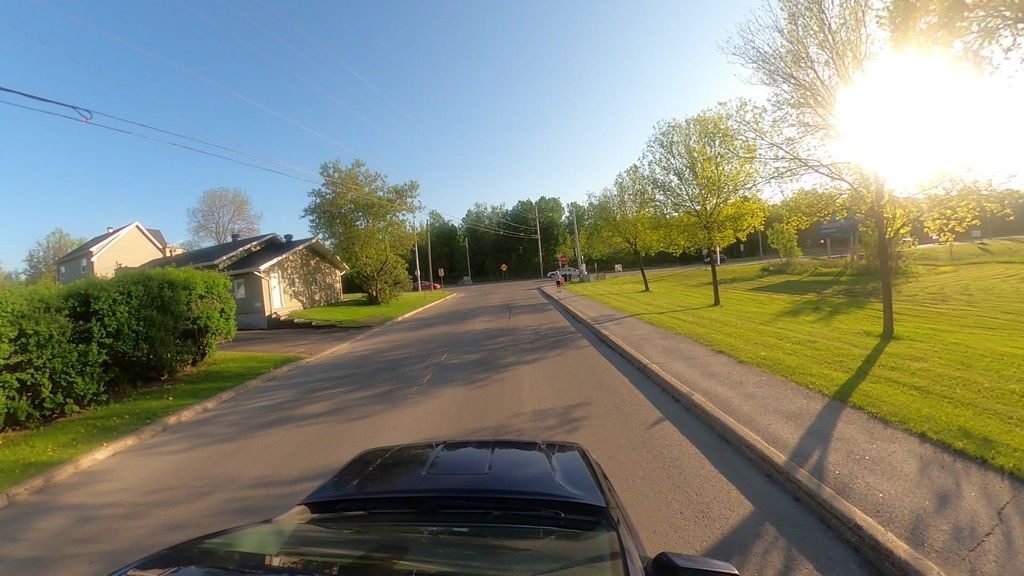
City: quebec_city